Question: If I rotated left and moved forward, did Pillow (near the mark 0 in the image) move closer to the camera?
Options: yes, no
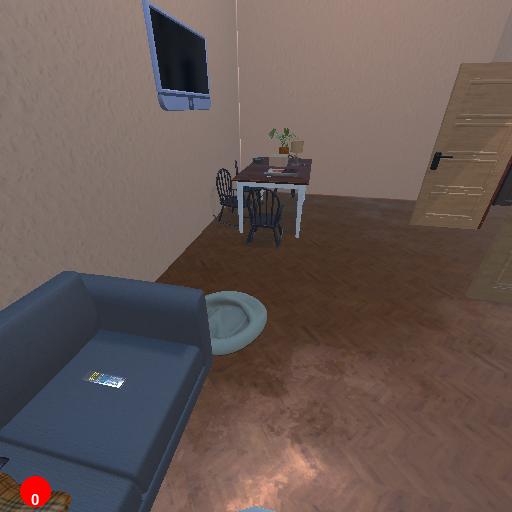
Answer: yes